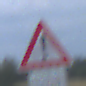
Verkehrszeichen: Gefahrenstelle
Zusatzzeichen unten: HinweisGeaenderteVorfahrtVerkehrsfuehrungVerkehrsregelung2
Umgebung: Outdoor, Nature
Tageszeit: MorningAfternoon
Wetter: PartlyCloudy
Licht: Natural
Jahreszeit: NotSpecified
Kontrast: MediumContrast